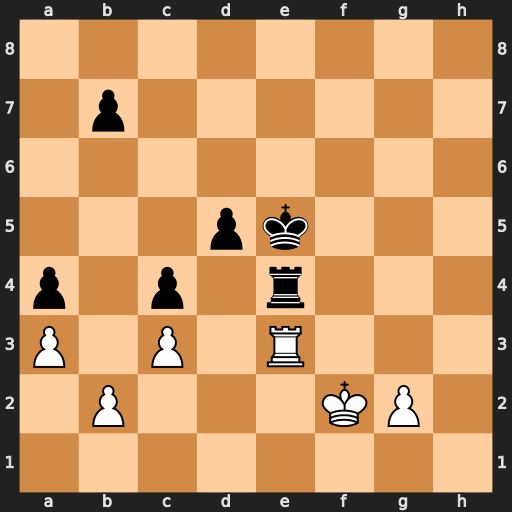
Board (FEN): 8/1p6/8/3pk3/p1p1r3/P1P1R3/1P3KP1/8
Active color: w
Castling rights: -
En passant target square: -
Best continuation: Kf3 Rxe3+ Kxe3